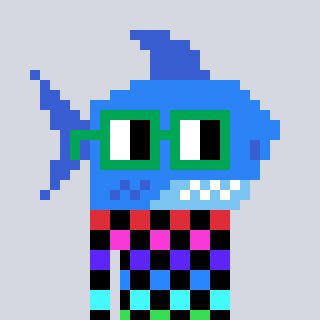
a pixel art character with square green glasses, a shark-shaped head and a redpinkish-colored body on a cool background